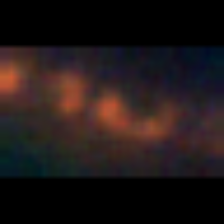
Taxon: Chaetoceros
Group: Diatoms